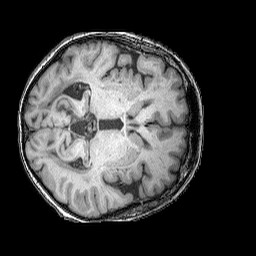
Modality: T1w
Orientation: axial
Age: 67
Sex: female
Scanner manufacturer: siemens
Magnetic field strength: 3 T
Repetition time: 2.25 s
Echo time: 0.00415 s